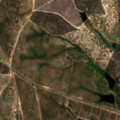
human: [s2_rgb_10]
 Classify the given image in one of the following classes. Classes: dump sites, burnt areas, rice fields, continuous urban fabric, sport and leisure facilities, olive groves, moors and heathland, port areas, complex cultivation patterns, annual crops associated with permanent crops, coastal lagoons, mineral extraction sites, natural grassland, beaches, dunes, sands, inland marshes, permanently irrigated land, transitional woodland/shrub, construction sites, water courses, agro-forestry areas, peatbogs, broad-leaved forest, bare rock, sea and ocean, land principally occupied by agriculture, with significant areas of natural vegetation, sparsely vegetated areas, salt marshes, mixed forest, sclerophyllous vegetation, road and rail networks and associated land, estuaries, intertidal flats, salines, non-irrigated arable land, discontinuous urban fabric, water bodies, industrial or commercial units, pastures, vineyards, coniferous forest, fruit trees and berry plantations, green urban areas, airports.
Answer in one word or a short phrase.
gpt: non-irrigated arable land, complex cultivation patterns, agro-forestry areas, transitional woodland/shrub